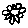
Label: flower